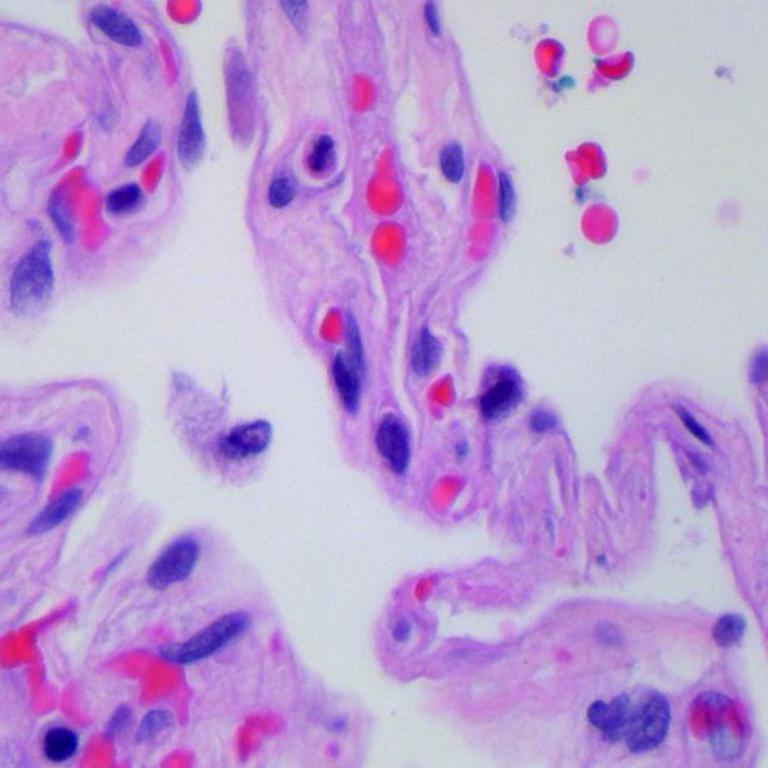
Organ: lung
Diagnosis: benign